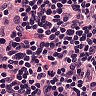
Metastatic tissue present: no